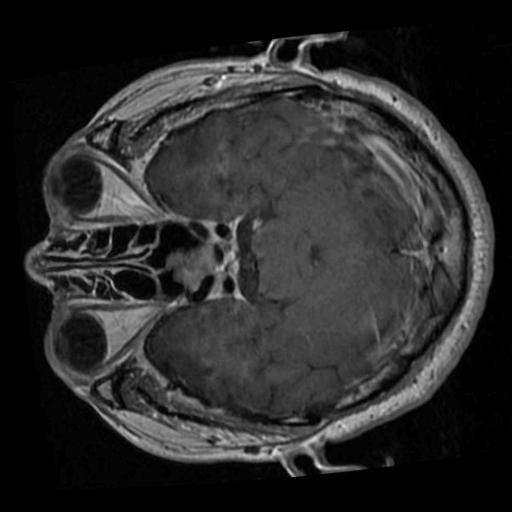
Label: brain_tumor